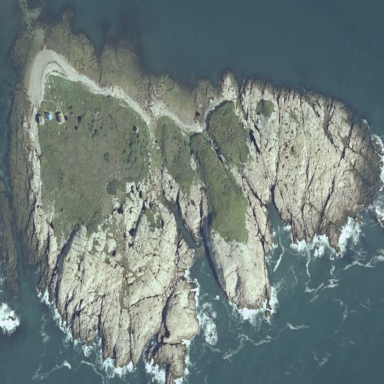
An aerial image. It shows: Island with natural coastline.